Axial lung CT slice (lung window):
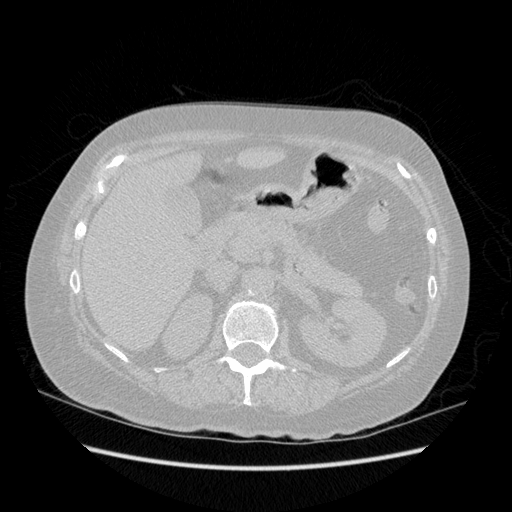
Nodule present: no